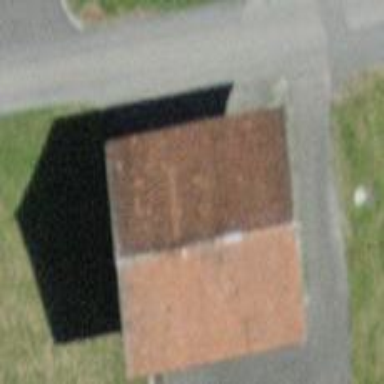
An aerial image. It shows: Garage.